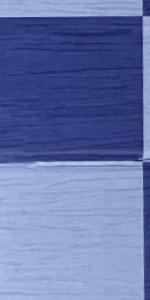
Label: Empty